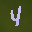
Label: 4